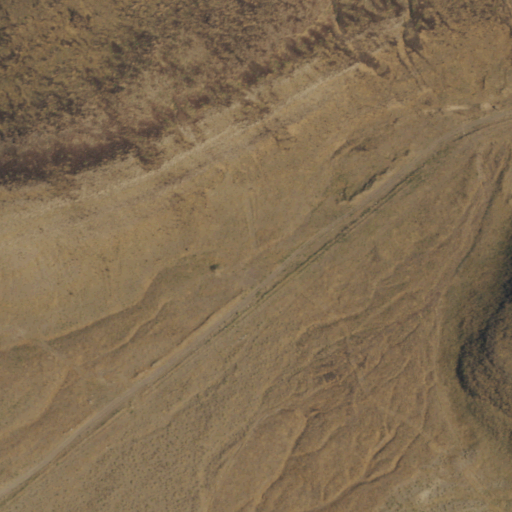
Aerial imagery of valley in Nevada named Hill Ranch Canyon containing grassland and shrub